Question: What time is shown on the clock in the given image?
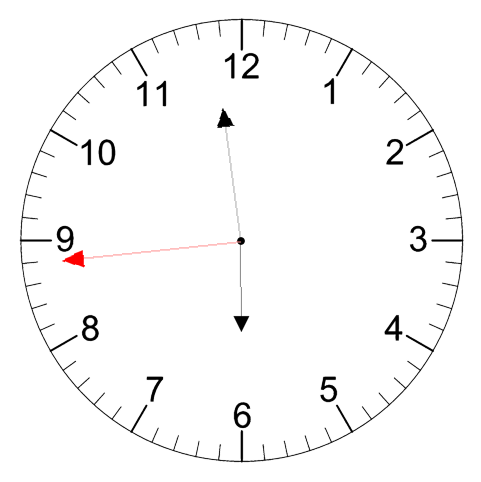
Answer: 05:58:44